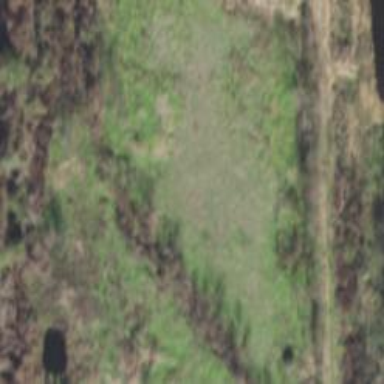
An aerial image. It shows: Abandoned spur railway.